Interaction volume radius: 5 \u00c5
Interaction volume height: 10 \u00c5
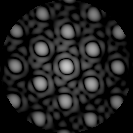
Disorder parameter: 0.09816